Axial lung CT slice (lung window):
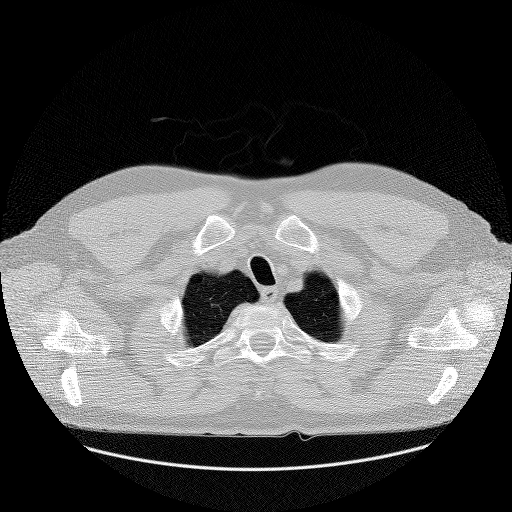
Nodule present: no